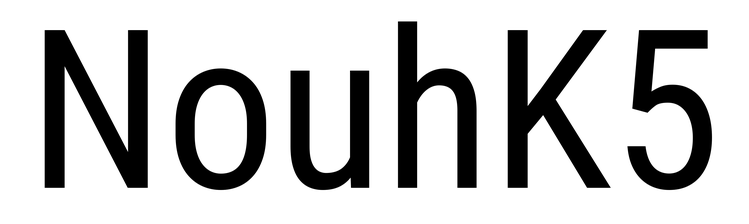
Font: Roboto_Condensed_Regular